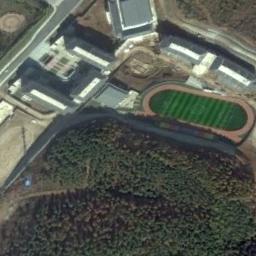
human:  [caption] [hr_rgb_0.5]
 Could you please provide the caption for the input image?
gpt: There is a track field in the lower left corner .

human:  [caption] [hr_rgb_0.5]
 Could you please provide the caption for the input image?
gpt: There are numerous trees near the ground track field .

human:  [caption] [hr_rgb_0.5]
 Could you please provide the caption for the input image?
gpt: The ground track field is surrounded by some buildings and a forest is next to the ground track field .

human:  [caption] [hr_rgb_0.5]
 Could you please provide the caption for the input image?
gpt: Track and field next to buildings and woods .

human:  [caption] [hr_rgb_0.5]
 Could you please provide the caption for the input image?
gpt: A ground track filed beside a dense forest .